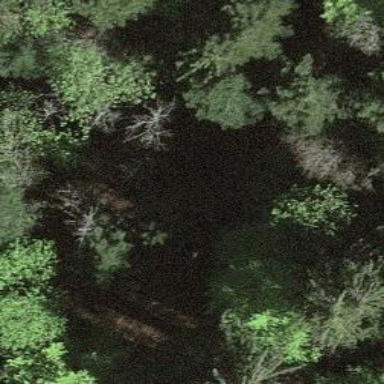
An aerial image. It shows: Culvert tunnel.